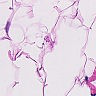
Metastatic tissue present: no